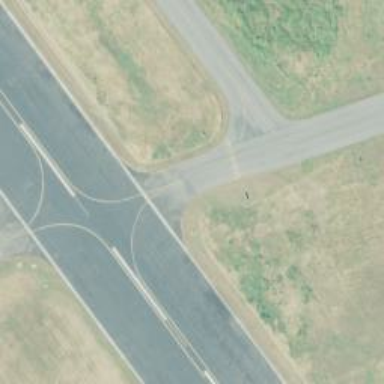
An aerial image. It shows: Image of taxiway at airport.